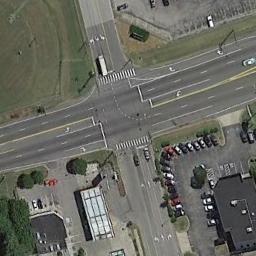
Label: intersection